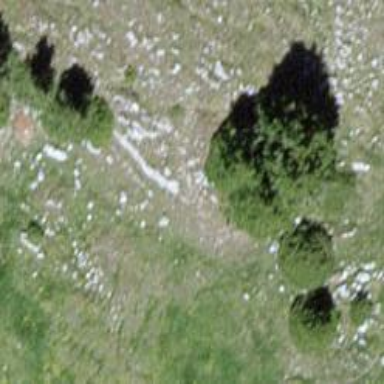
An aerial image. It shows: Needle-leaved tree in its natural environment.